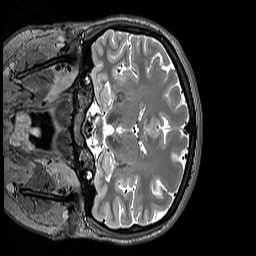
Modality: T2w
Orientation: coronal
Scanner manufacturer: siemens
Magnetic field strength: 3 T
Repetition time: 3.2 s
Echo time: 0.406 s